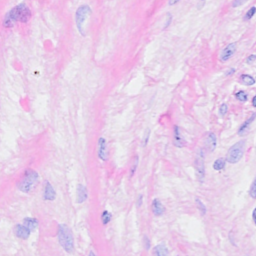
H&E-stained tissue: Breast